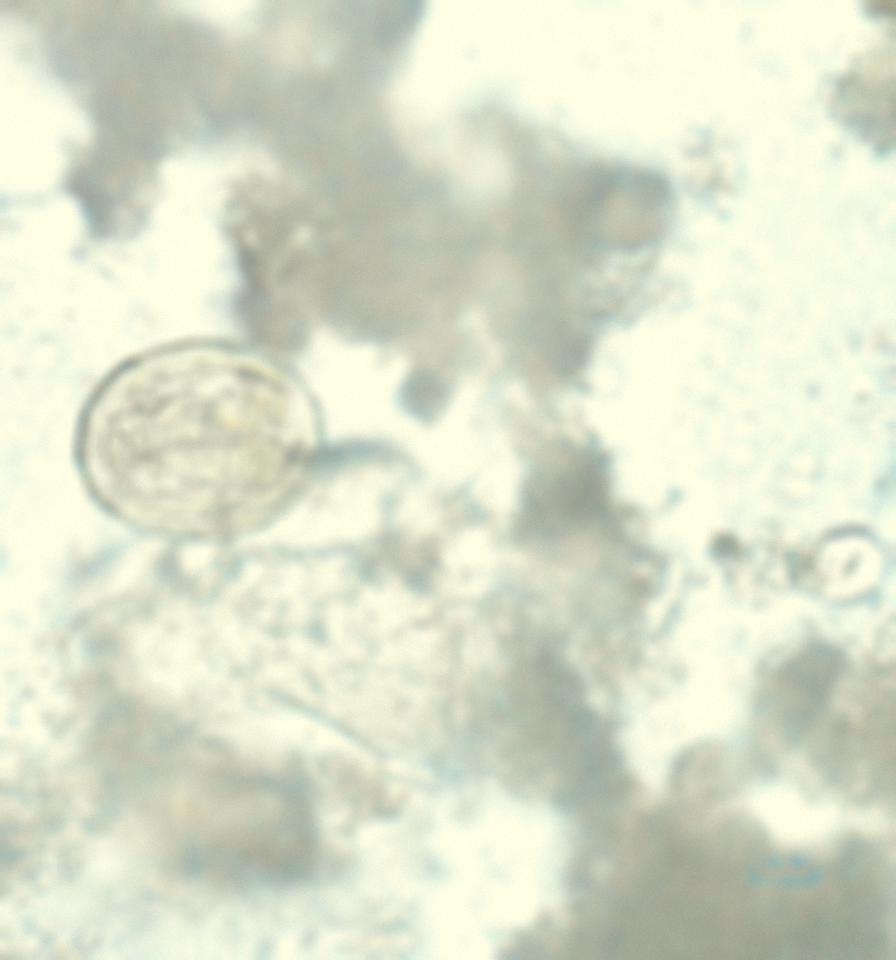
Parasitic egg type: Ascaris lumbricoides